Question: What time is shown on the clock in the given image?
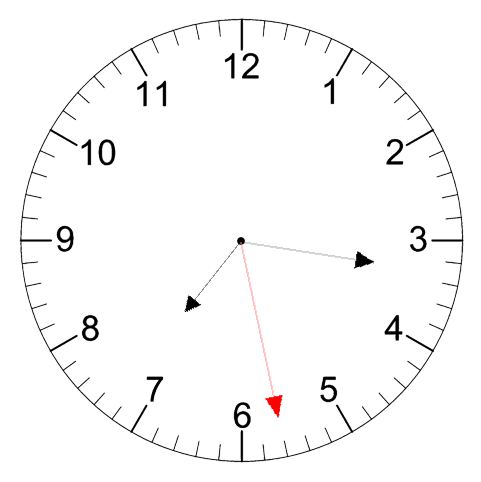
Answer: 07:16:28